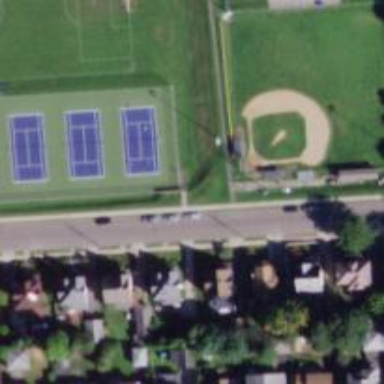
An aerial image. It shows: Baseball pitch for leisure land activities.